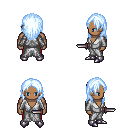
a pixel art fantasy rpg character, male body template, human, dark skin, white robe, red pants, white cyan long hairstyle, metal boots, dagger, four views (front, back, left, right), 2x2 character sprite sheet, small pixel art, hard edges, no anti-aliasing